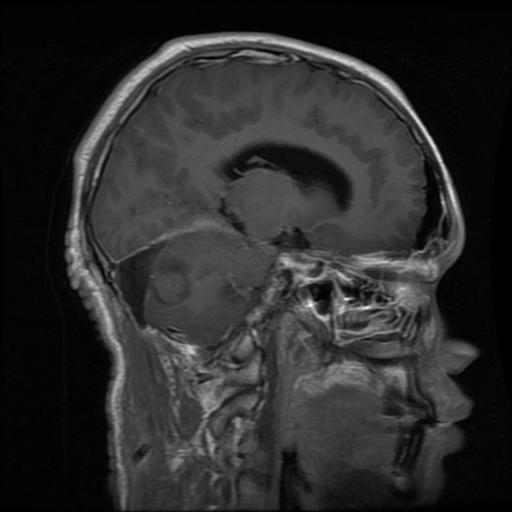
Label: glioma